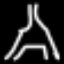
Label: The Eiffel Tower